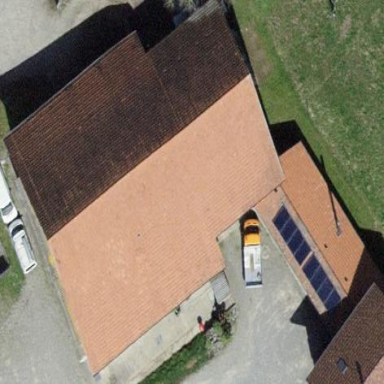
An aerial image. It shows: Rural barn.